RGB frame:
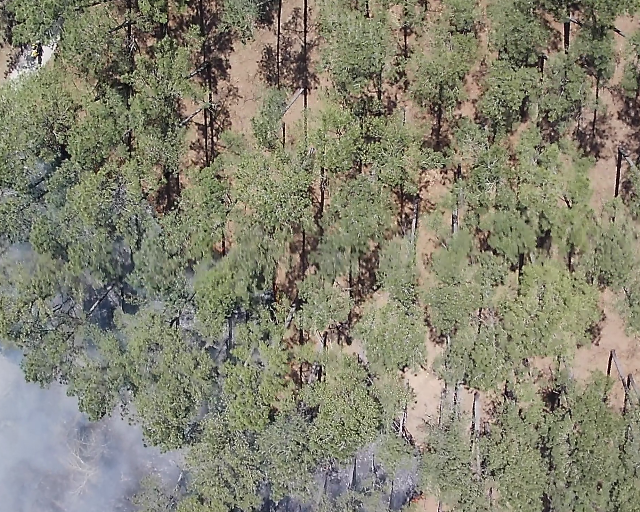
Thermal frame:
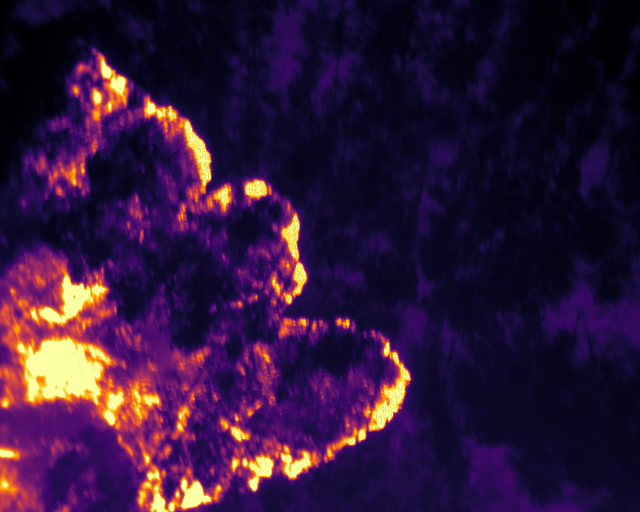
Captured: 2026-02-27 02:38:17
Pixels at or above 80 °C: 43539 (fraction of frame: 0.1329)